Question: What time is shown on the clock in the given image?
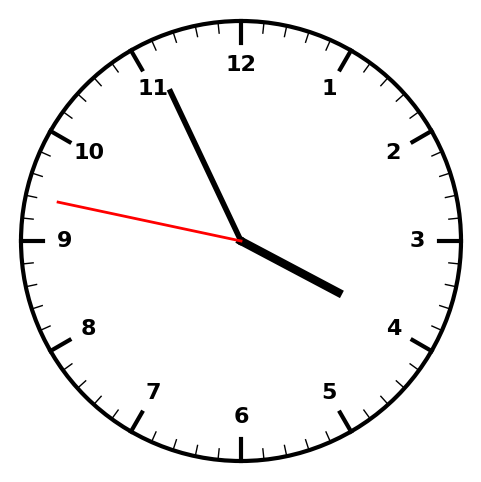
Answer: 03:55:47